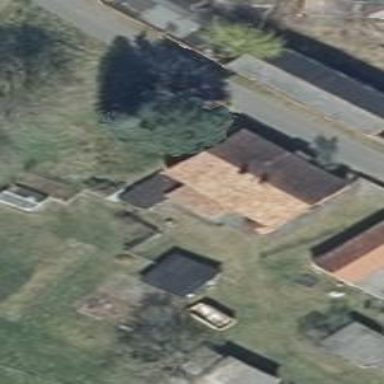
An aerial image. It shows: House with gabled roof oriented along the structure.